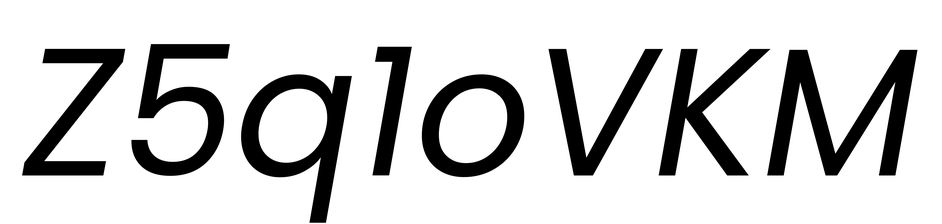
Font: Poppins-Italic